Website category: game
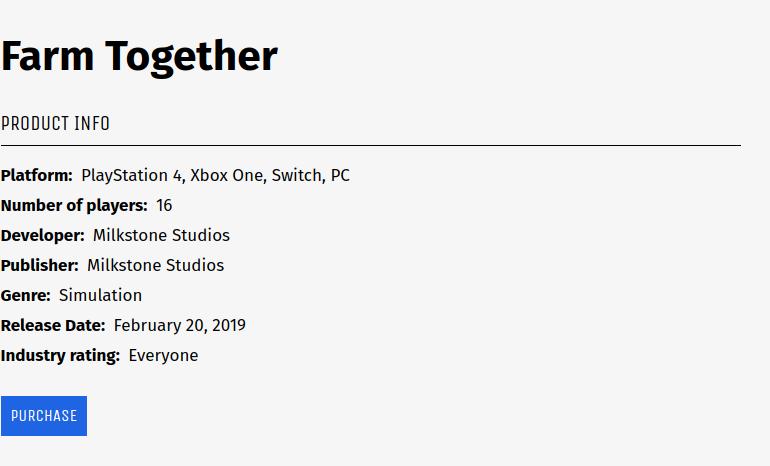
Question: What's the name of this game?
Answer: Farm Together

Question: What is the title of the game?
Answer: Farm Together

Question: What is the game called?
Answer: Farm Together

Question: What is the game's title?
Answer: Farm Together

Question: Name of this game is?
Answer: Farm Together

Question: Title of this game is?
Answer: Farm Together

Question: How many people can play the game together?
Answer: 16

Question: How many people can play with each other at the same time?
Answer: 16

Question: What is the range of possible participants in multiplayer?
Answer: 16

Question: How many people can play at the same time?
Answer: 16

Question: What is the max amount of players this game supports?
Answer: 16

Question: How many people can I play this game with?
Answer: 16

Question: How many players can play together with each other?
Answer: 16

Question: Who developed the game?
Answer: Milkstone Studios

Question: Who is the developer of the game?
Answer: Milkstone Studios

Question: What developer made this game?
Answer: Milkstone Studios

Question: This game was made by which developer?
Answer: Milkstone Studios

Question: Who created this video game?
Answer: Milkstone Studios

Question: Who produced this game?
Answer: Milkstone Studios

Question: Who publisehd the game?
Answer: Milkstone Studios

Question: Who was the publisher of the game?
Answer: Milkstone Studios

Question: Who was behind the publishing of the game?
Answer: Milkstone Studios

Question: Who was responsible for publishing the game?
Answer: Milkstone Studios

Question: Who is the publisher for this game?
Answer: Milkstone Studios

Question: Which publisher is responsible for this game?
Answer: Milkstone Studios

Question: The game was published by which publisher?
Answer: Milkstone Studios

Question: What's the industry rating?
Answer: Everyone

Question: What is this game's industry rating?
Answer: Everyone

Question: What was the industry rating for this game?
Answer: Everyone

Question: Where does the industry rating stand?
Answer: Everyone

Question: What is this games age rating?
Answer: Everyone

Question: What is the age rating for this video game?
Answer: Everyone

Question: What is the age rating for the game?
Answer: Everyone

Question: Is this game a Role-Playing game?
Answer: no

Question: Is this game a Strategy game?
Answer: no

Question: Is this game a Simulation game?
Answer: yes

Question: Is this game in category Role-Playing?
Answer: no

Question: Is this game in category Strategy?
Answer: no

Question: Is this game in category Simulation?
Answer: yes

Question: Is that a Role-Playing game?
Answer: no

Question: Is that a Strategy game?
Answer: no

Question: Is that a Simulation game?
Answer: yes

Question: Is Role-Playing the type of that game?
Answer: no

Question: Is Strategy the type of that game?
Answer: no

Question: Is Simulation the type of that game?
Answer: yes

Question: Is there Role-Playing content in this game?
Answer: no

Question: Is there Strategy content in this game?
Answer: no

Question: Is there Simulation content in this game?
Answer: yes

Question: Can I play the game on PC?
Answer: yes

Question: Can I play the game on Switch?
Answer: yes

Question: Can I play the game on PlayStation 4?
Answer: yes

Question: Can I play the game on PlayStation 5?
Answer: no

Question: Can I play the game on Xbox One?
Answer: yes

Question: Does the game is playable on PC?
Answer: yes

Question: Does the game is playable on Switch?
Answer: yes

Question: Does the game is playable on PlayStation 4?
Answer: yes

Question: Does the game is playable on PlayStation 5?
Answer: no

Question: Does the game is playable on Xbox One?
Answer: yes

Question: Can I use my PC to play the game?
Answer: yes

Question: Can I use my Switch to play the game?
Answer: yes

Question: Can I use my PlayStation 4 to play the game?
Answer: yes

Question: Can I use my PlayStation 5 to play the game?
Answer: no

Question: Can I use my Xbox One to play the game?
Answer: yes

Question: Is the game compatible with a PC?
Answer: yes